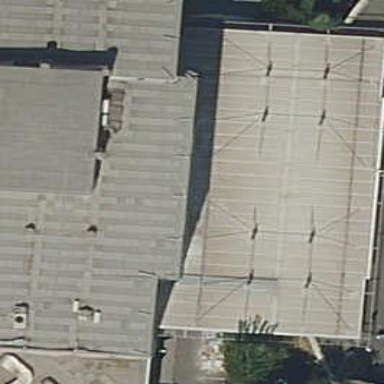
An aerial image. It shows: Close-up view of roof part of building.